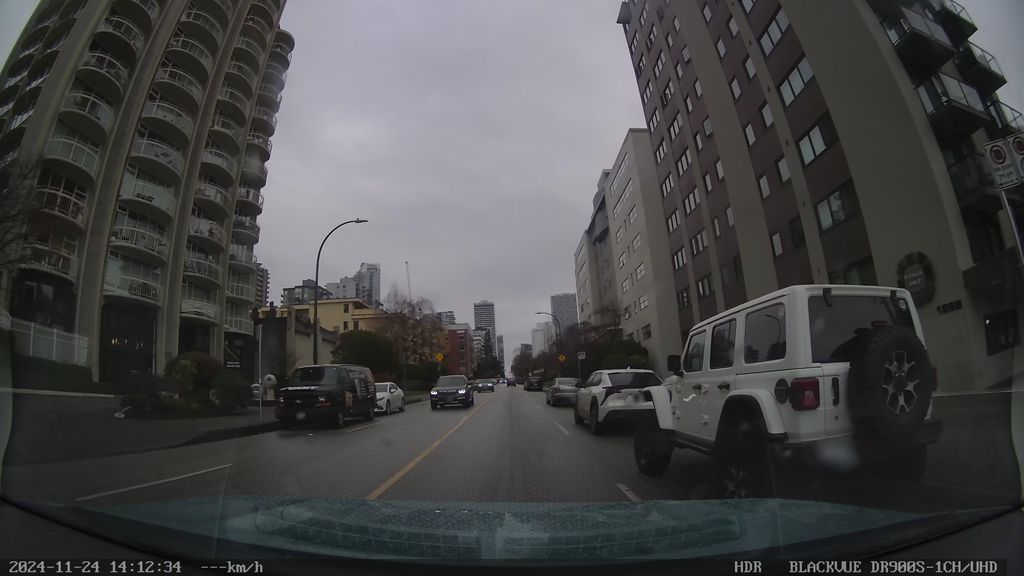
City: vancouver